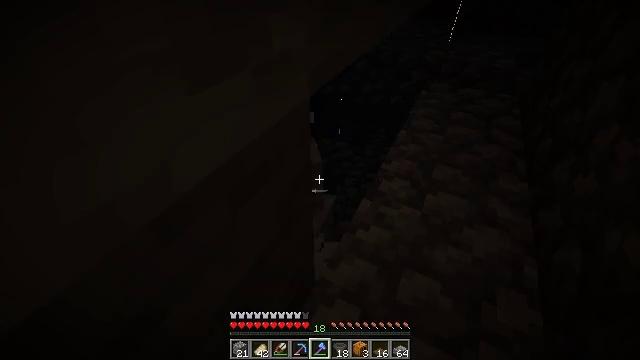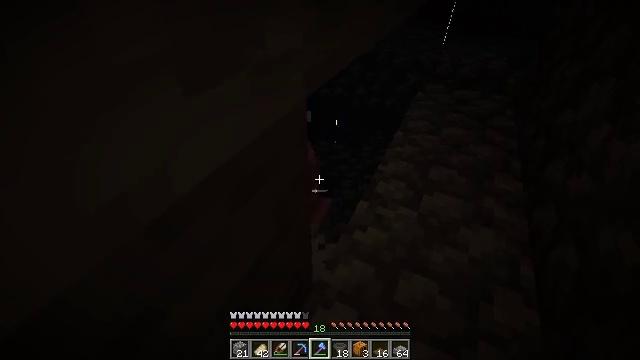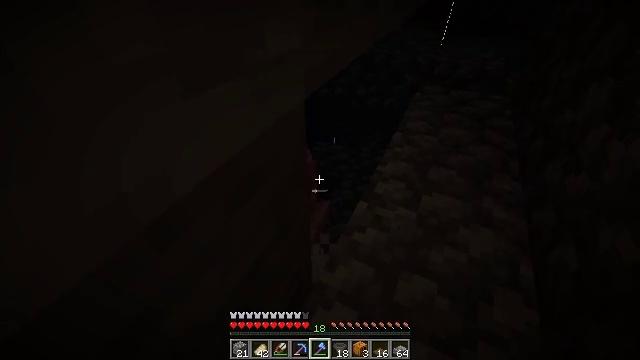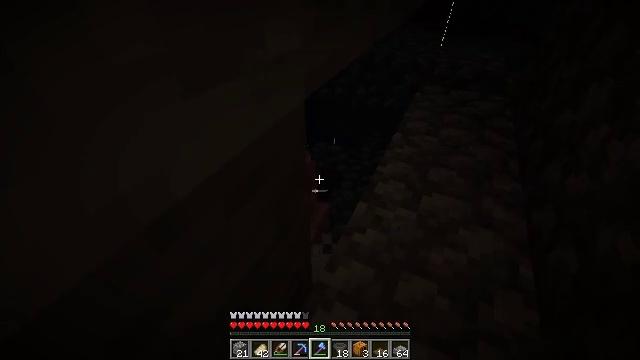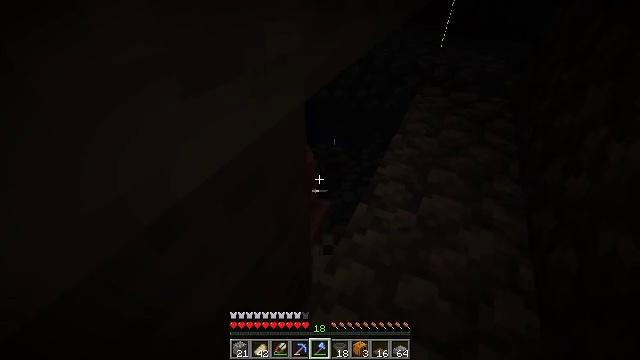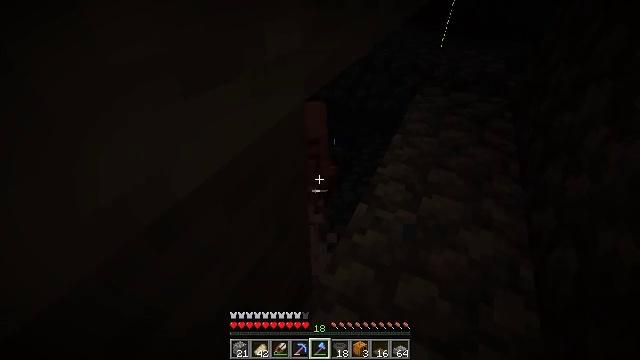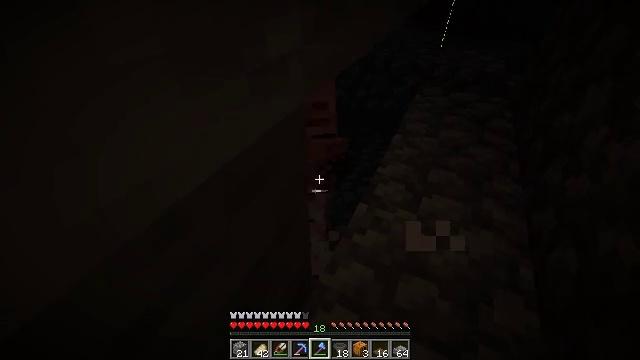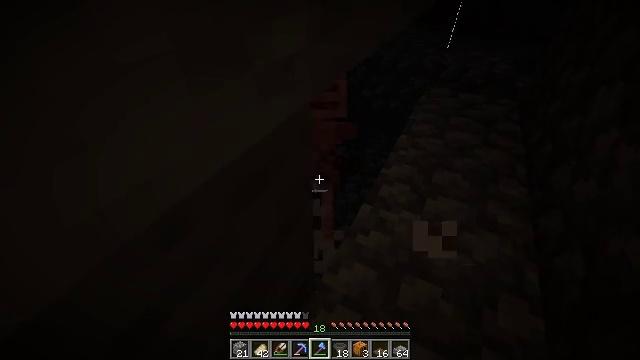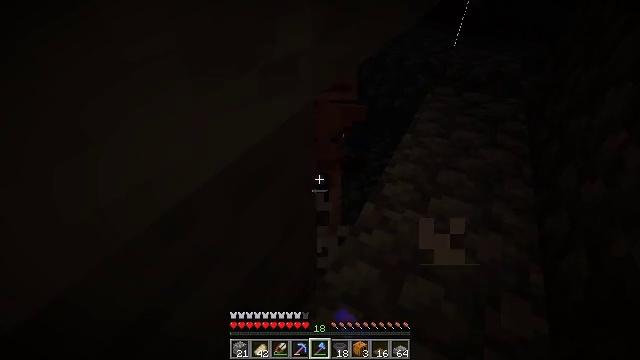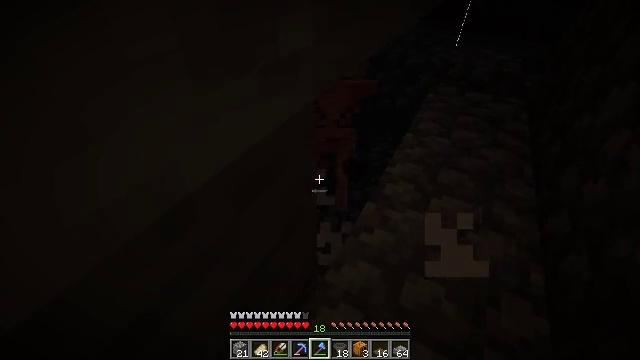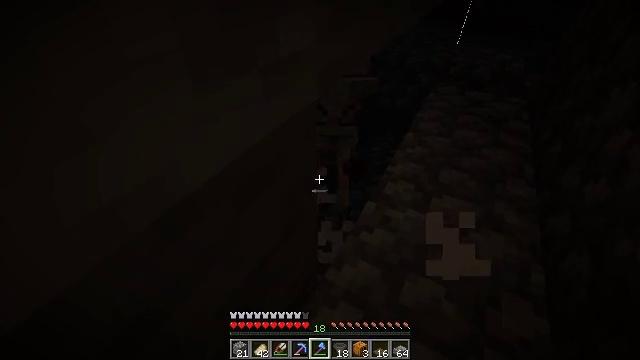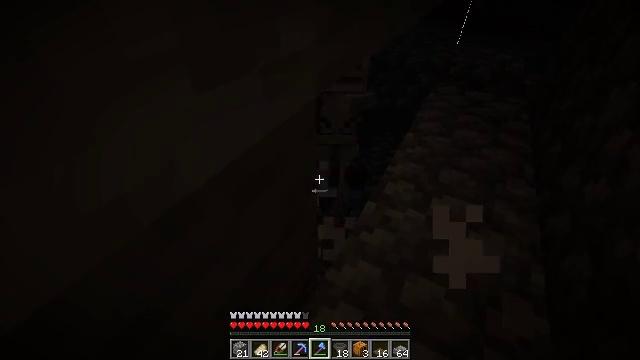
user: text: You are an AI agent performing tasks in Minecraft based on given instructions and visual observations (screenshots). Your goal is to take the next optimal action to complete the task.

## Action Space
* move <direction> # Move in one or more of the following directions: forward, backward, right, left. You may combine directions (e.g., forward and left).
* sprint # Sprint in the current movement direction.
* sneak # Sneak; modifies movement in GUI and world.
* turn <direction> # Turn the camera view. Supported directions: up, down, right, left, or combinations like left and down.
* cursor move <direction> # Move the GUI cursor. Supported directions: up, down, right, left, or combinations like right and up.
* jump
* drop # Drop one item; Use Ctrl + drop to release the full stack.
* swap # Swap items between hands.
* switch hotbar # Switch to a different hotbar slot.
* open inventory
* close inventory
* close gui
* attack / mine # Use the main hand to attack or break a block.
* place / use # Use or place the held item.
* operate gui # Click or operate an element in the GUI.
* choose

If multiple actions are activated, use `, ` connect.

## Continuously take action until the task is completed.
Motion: motion action
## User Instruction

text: Fight a skeleton.
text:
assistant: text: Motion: sneak
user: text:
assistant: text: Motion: sneak
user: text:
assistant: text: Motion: sneak
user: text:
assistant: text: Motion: sneak
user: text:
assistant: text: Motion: sneak
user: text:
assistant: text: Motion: sneak
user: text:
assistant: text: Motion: sneak, turn left, attack / mine
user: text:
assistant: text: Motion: sneak, turn left, attack / mine
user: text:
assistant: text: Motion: sneak, attack / mine
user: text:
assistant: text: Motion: sneak, attack / mine
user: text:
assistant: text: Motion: sneak
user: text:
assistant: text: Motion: sneak